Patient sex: M
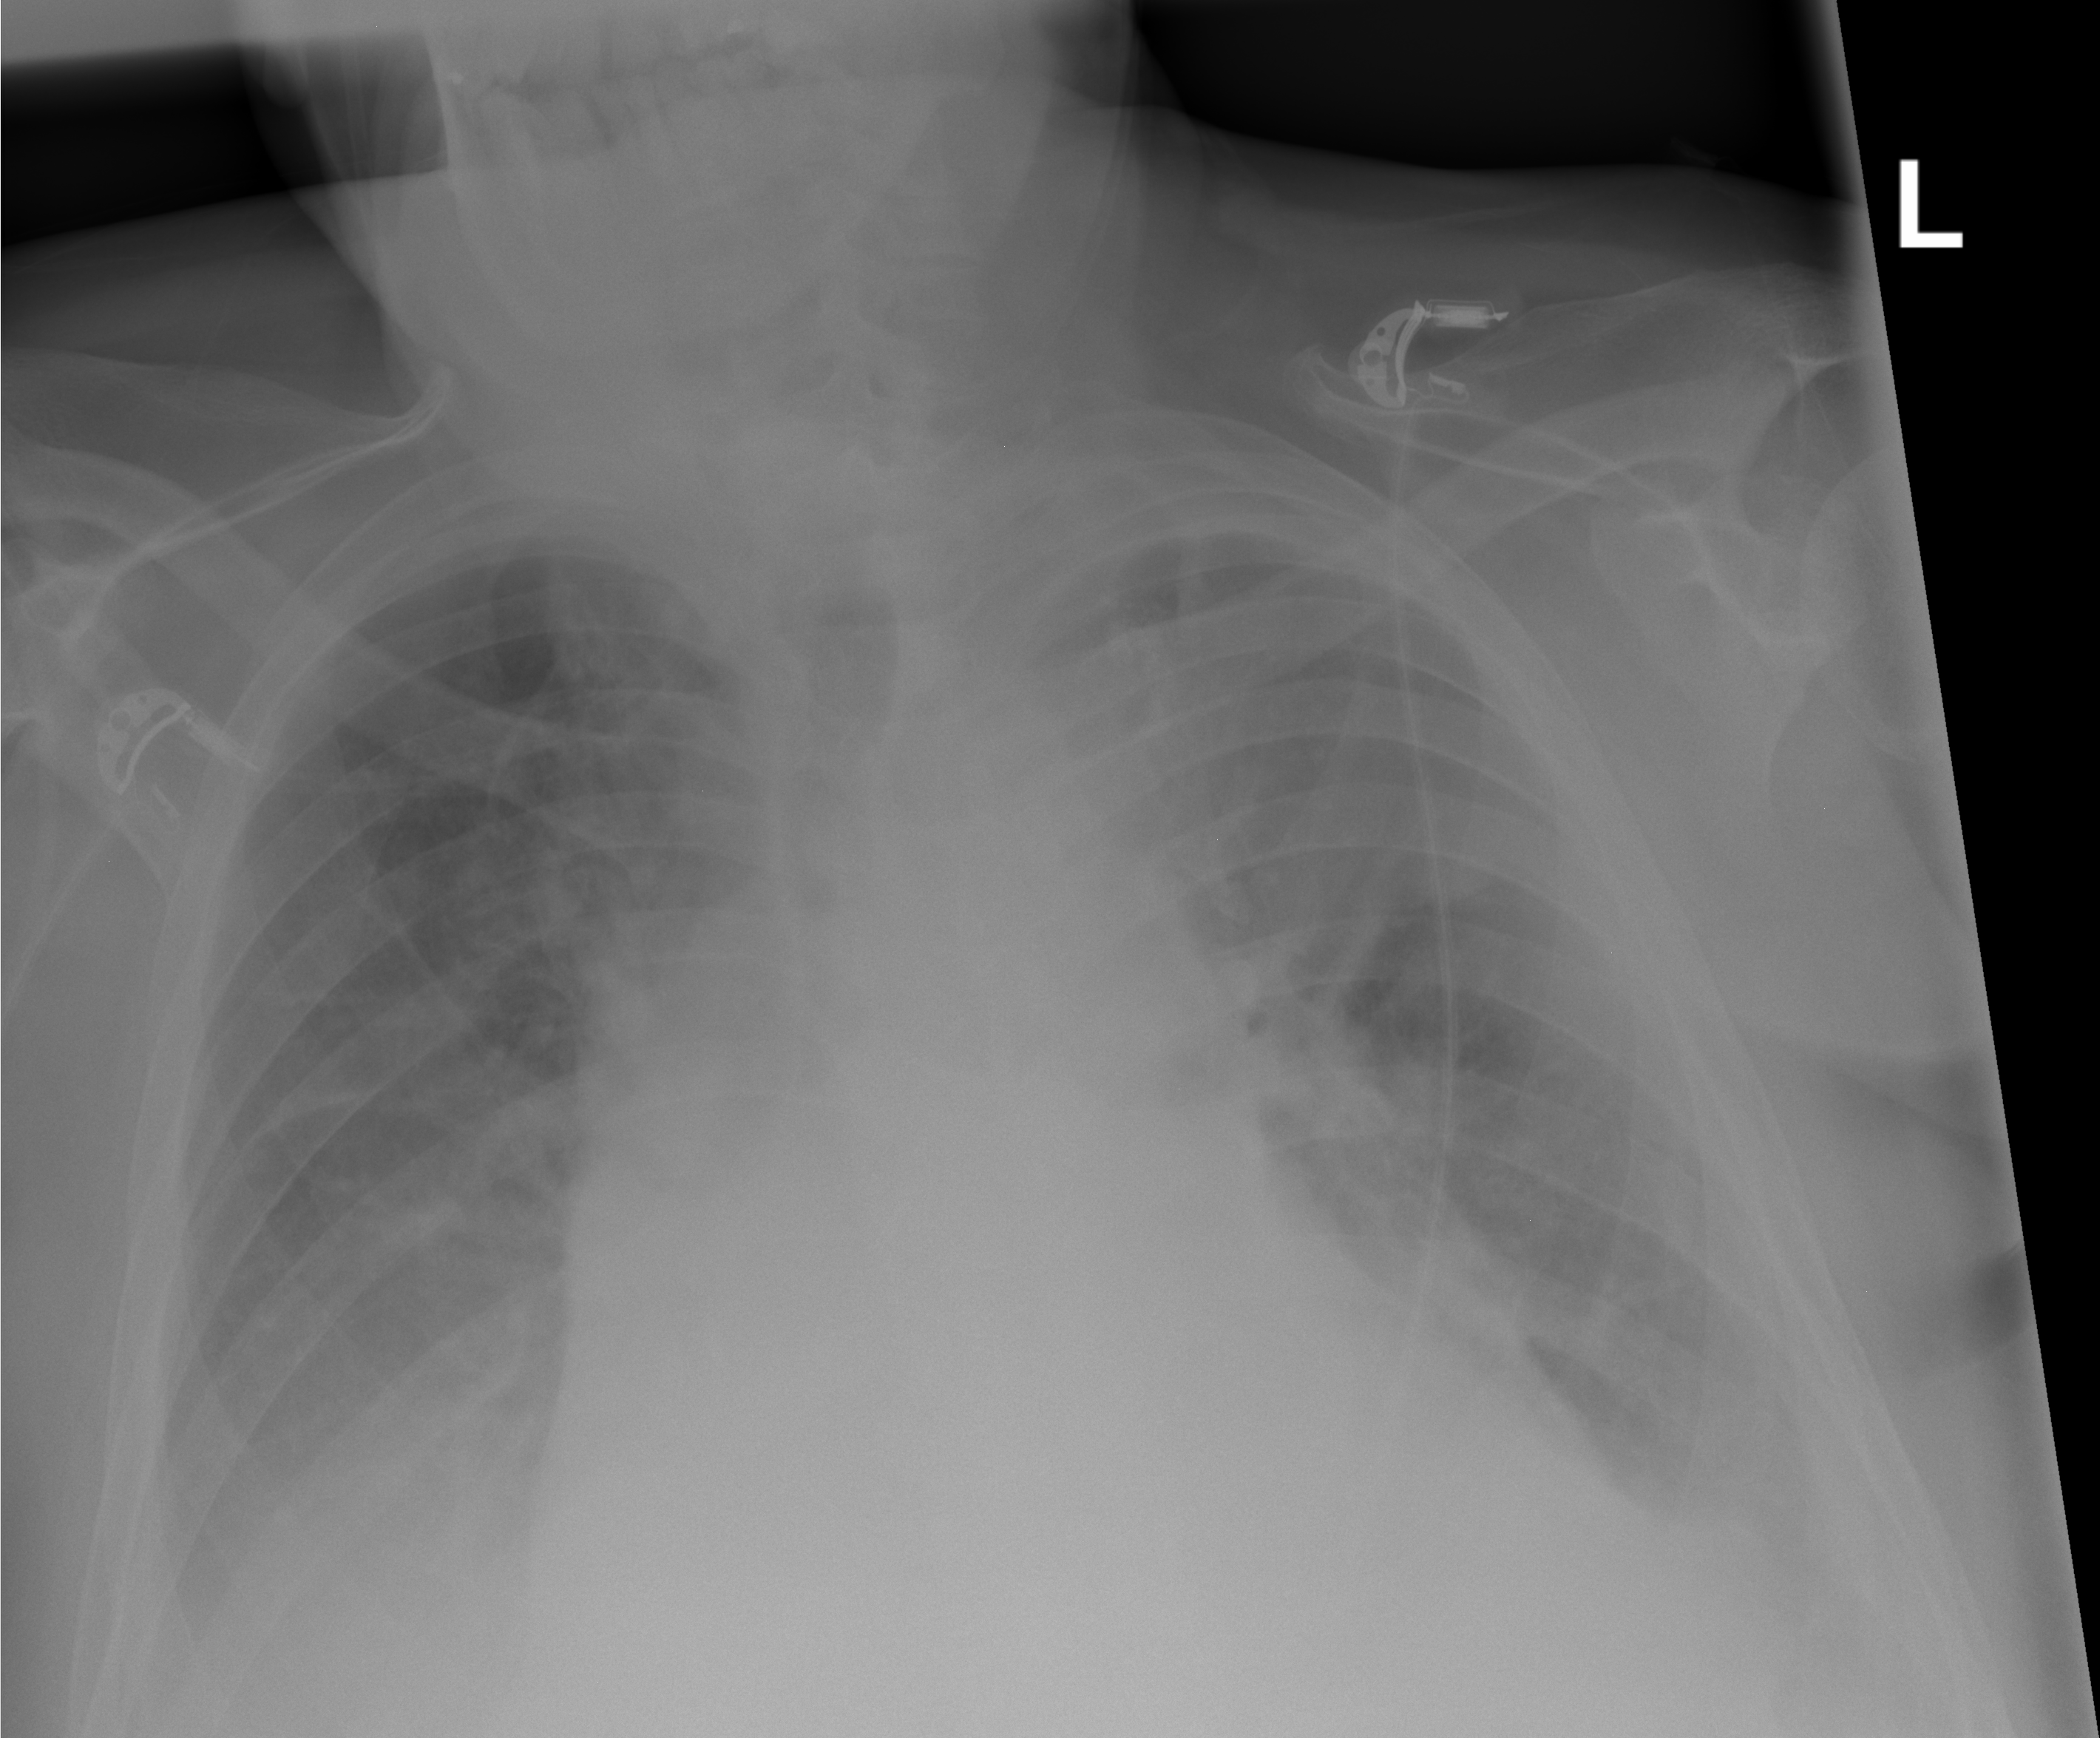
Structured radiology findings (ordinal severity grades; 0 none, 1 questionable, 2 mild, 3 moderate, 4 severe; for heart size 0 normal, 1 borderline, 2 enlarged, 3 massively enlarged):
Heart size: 2
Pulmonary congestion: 3
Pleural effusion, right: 3
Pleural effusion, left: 3
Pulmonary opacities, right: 2
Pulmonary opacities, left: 2
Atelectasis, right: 2
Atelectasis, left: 2